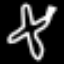
Label: airplane